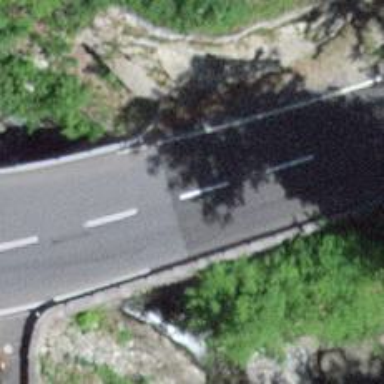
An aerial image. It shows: Primary highway on asphalt bridge.